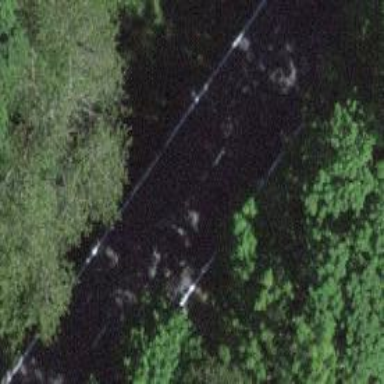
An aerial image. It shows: Secondary road with asphalt surface.